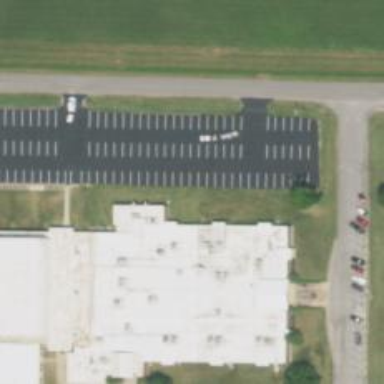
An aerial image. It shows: School.